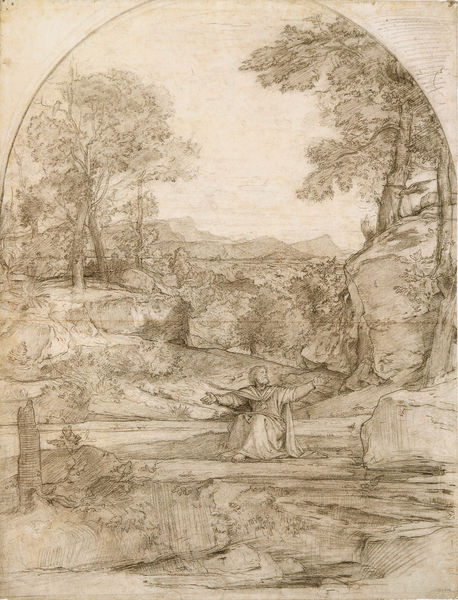
Titel: Elias in der Einöde
Künstler: Ferdinand Olivier
Standort: Schweinfurt
Institution: Museum Georg Schäfer
Schlagwörter: baum, berg, blätter, feder, felsen, himmel, laub, mann, umhang, wasser, weiß, baumstämme, bäume, fluss, landschaft, sitzen, ufer, äste, bewegung, geste, grau, männer, schwarz, zeichnung, tiere, wiese, beige, bart, arme, bibel, falten, johannes, mensch, rahmen, stein, steine, täufer, hände, ast, bach, baumstamm, einsamkeit, feld, horizont, hügel, natur, stamm, weite, wind, brücke, büsche, gewand, kutte, mantel, sitzend, wald, wasserfall, kreis, rund, bogen, berge, fels, gebirge, wüste, grafik, graphik, sepia, rundbogen, romantik, not, hands, religious, robes, white, arm, black, green, grey, nose, old, painting, robe, sitting, yellow, picture, print, brown, allein, nazarener, freude, laviert, tusche, einöde, rinnsal, kohle, hocken, schraffur, radierung, stich, knien, offenbarung, bleistift, ausgebreitet, beten, gebet, franz, zwickel, halbkreis, halbrund, wood, zeichnen, christus, jesus, hilfe, cloud, clouds, man, rock, rocks, sky, tree, flehen, knieend, background, field, hills, lake, landscape, mountain, mountains, nature, ocean, sea, water, atmospheric perspective, sun, trees, mönch, franziskus, heiliger, feet, flowing, forest, grass, river, stream, bushes, garden, plants, drawing, paper, erleuchtung, black and white, frame, oval, anbetung, hirte, wilderness, coat, mouth, scarf, animals, bird, cartoon, etching, illustration, sketch, beard, prophet, romanticism, saint, bewunderung, pen, bitten, rettung, person, rural, arms, cape, cloak, leaves, pastoral, antique, arc, renaissance, ink, prayer, eald, study, monk, engraving, pencil, versinken, ikonographie, draw, circle, eye, pilger, hieronymus, cloth, branches, finger, god, christ, outdoors, pen and ink, wash, cave, desert, black white, stones, bible, kneeling, hatching, round, tamm, alletory, baumstunpf, biblical, brerge, cross hatching, elias, lonly, lord, oainting, pray, schlangenllinie, sits, treed, durer, praying, world, büche, baptism, countryside, lonely, hermit, kneel, white and black, skye, center, alone, log, bäume fluss, ferude, graphite, saint john, patmos, master, idk, joy, wayer, rover, asking, man alone, arms outstretched, spread, knealt, mas, baptize, baptise, skay, lone;y